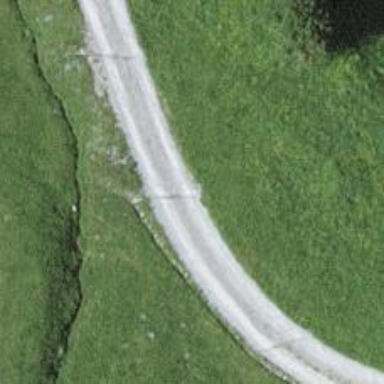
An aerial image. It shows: Fine gravel service road.